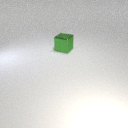
large green metal cube